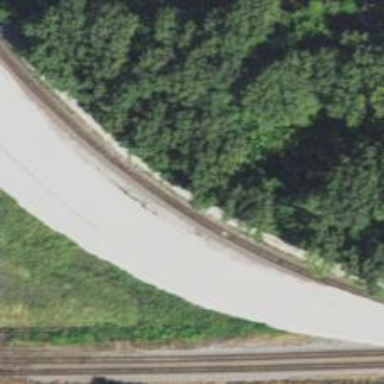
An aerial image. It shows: Abandoned railway siding.